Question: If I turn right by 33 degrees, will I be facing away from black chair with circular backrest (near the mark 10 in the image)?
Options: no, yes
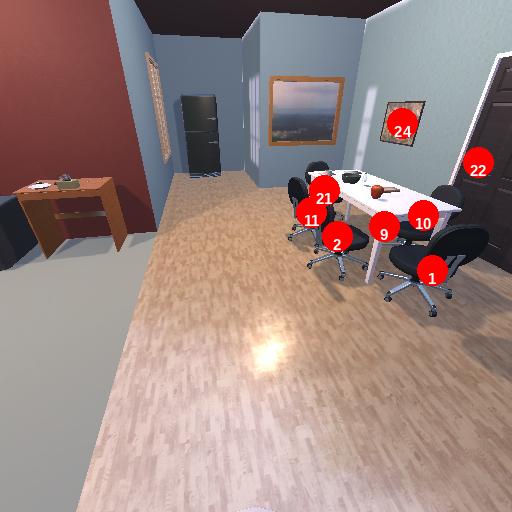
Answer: no